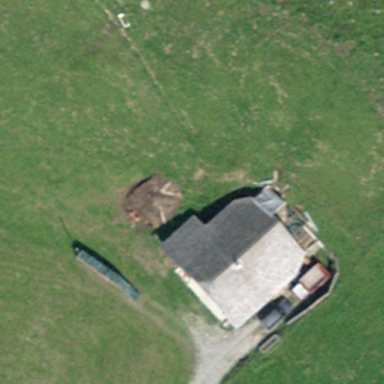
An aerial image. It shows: Cabin is depicted in the image.